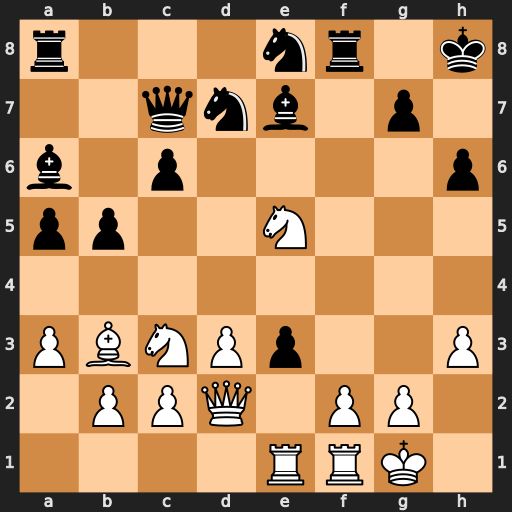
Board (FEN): r3nr1k/2qnb1p1/b1p4p/pp2N3/8/PBNPp2P/1PPQ1PP1/4RRK1
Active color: w
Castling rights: -
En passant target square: -
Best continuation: Ng6+ Kh7 Qxe3 Kxg6 Qe4+